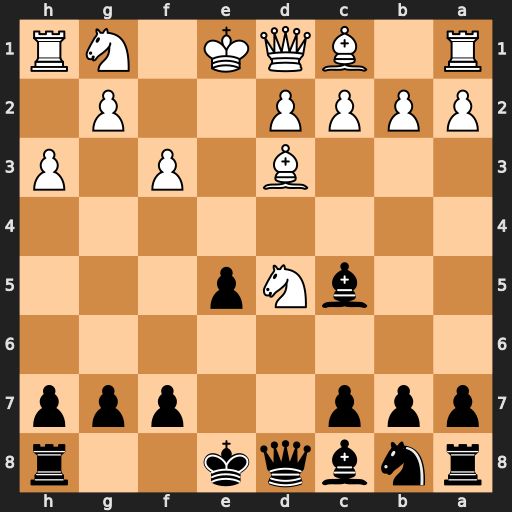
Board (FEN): rnbqk2r/ppp2ppp/8/2bNp3/8/3B1P1P/PPPP2P1/R1BQK1NR
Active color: b
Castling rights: KQkq
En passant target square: -
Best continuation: Qh4+ g3 Qxg3+ Kf1 Qf2#